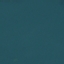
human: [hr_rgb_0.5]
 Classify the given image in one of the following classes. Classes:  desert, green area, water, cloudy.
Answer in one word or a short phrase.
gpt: water